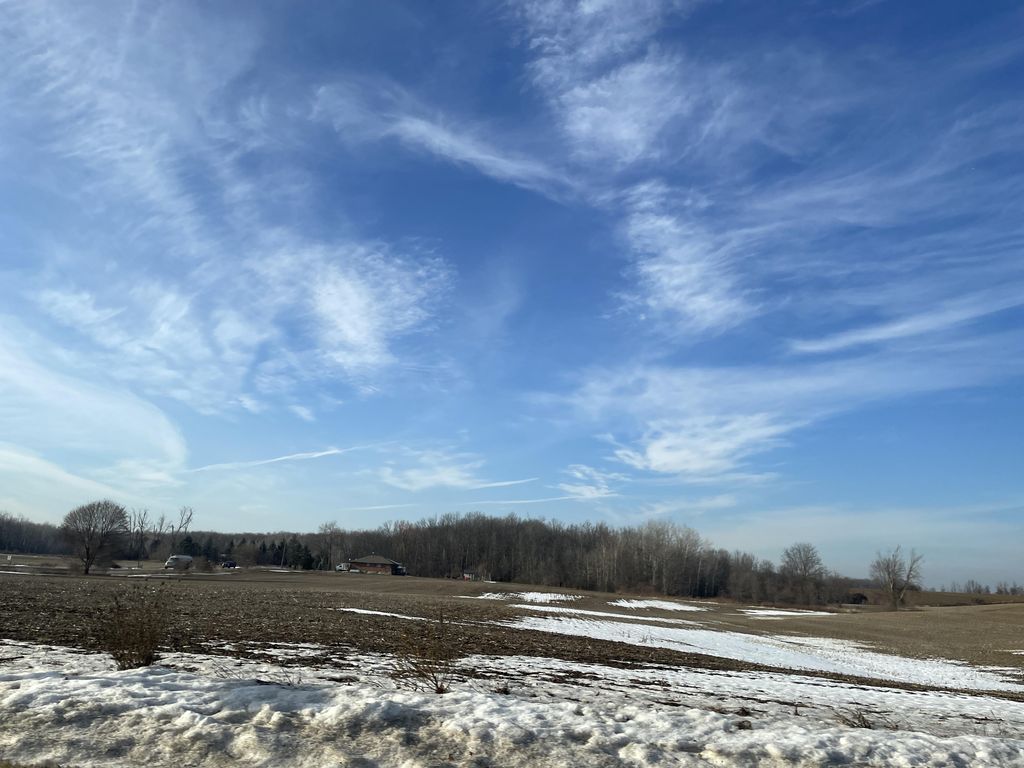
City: kitchener-waterloo